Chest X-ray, PA view. Patient: 26 years old, sex M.
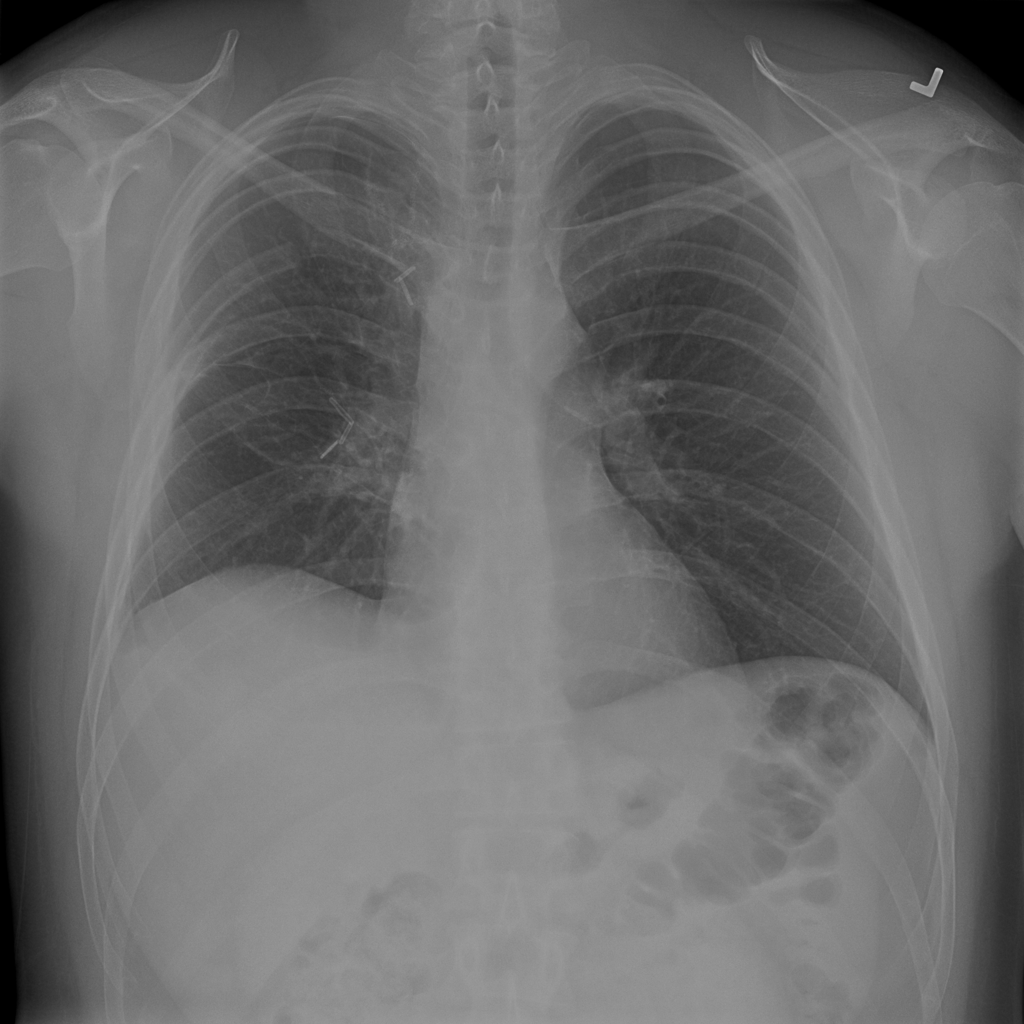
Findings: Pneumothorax